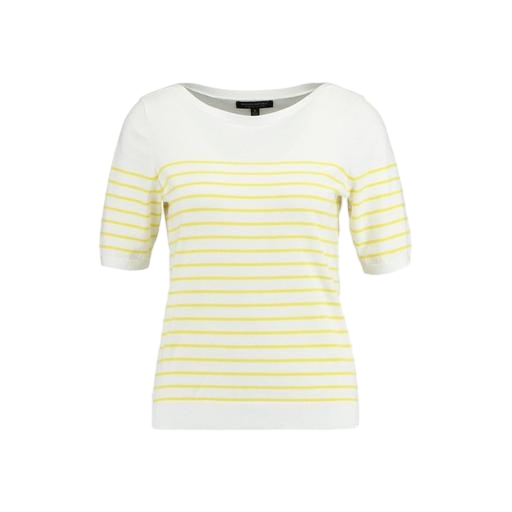
yellow and white t shirt, short-sleeve top only macy, yellow elbow-sleeve boat-neck top only macy, white background